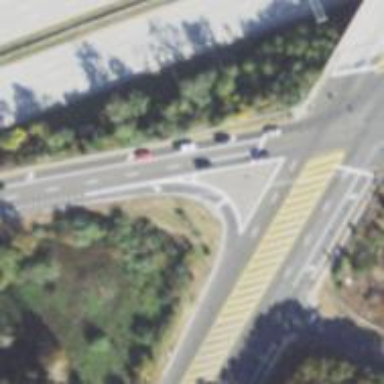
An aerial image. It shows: Asphalt road with primary link designation.